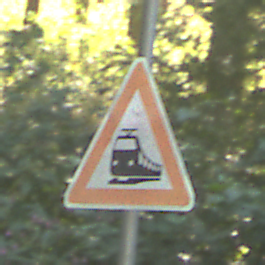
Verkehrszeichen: Bahnuebergang
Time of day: MorningAfternoon
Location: Outdoor (Nature)
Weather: Clear
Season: NotSpecified
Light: Natural